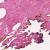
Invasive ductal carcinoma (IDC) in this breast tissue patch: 0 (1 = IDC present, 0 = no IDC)